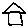
Label: house